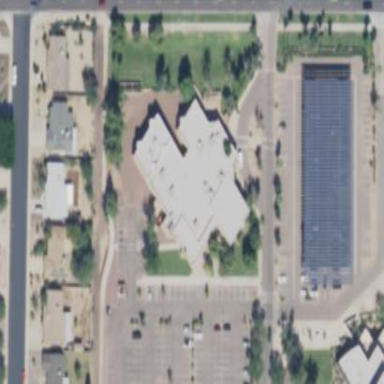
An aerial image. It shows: Community center building.